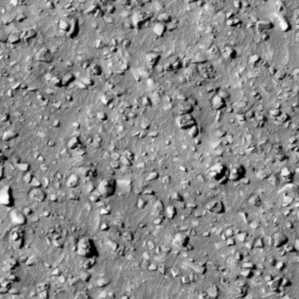
Label: non_frost